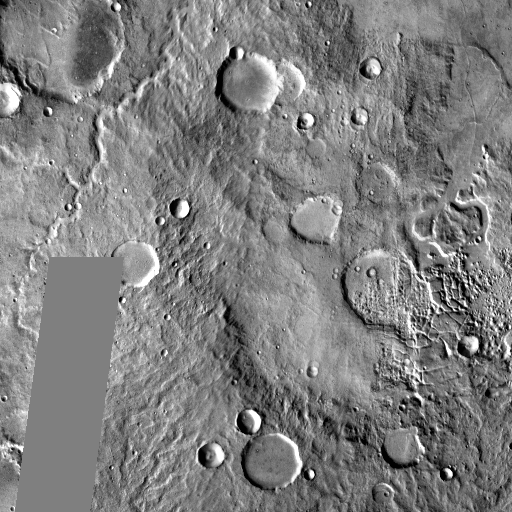
Crater classes present: Background, Other, Layered, Buried, Secondary